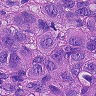
Metastatic tissue present: yes